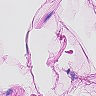
Metastatic tissue present: no